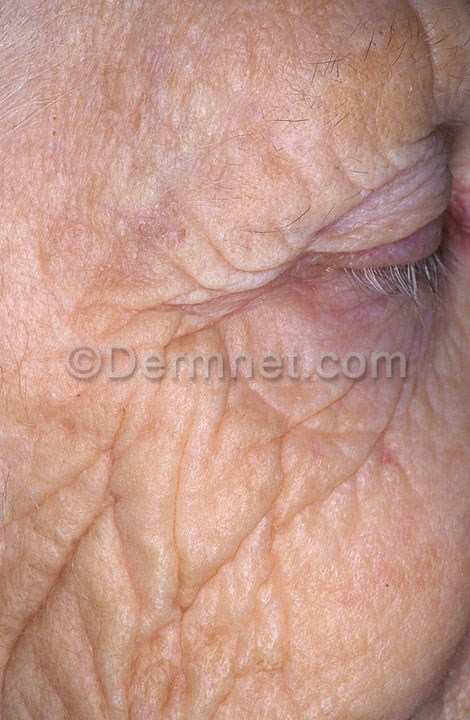
Disease: Light Diseases and Disorders of Pigmentation